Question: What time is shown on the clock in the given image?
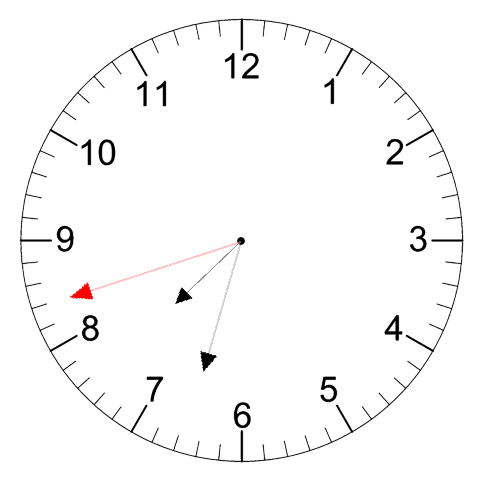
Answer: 07:32:42